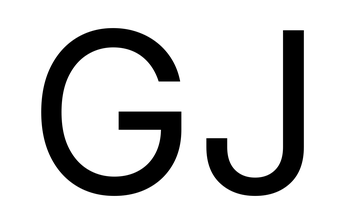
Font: Inter_Regular